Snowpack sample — Loveland Pass, Silver Plume, Colorado, USA (12/14/25, 10:50 AM MST)
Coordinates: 39.664, -105.882
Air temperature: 36 °F
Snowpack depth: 67 cm
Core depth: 10 cm
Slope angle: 6°, slope face: 326°
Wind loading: low
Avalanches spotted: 0
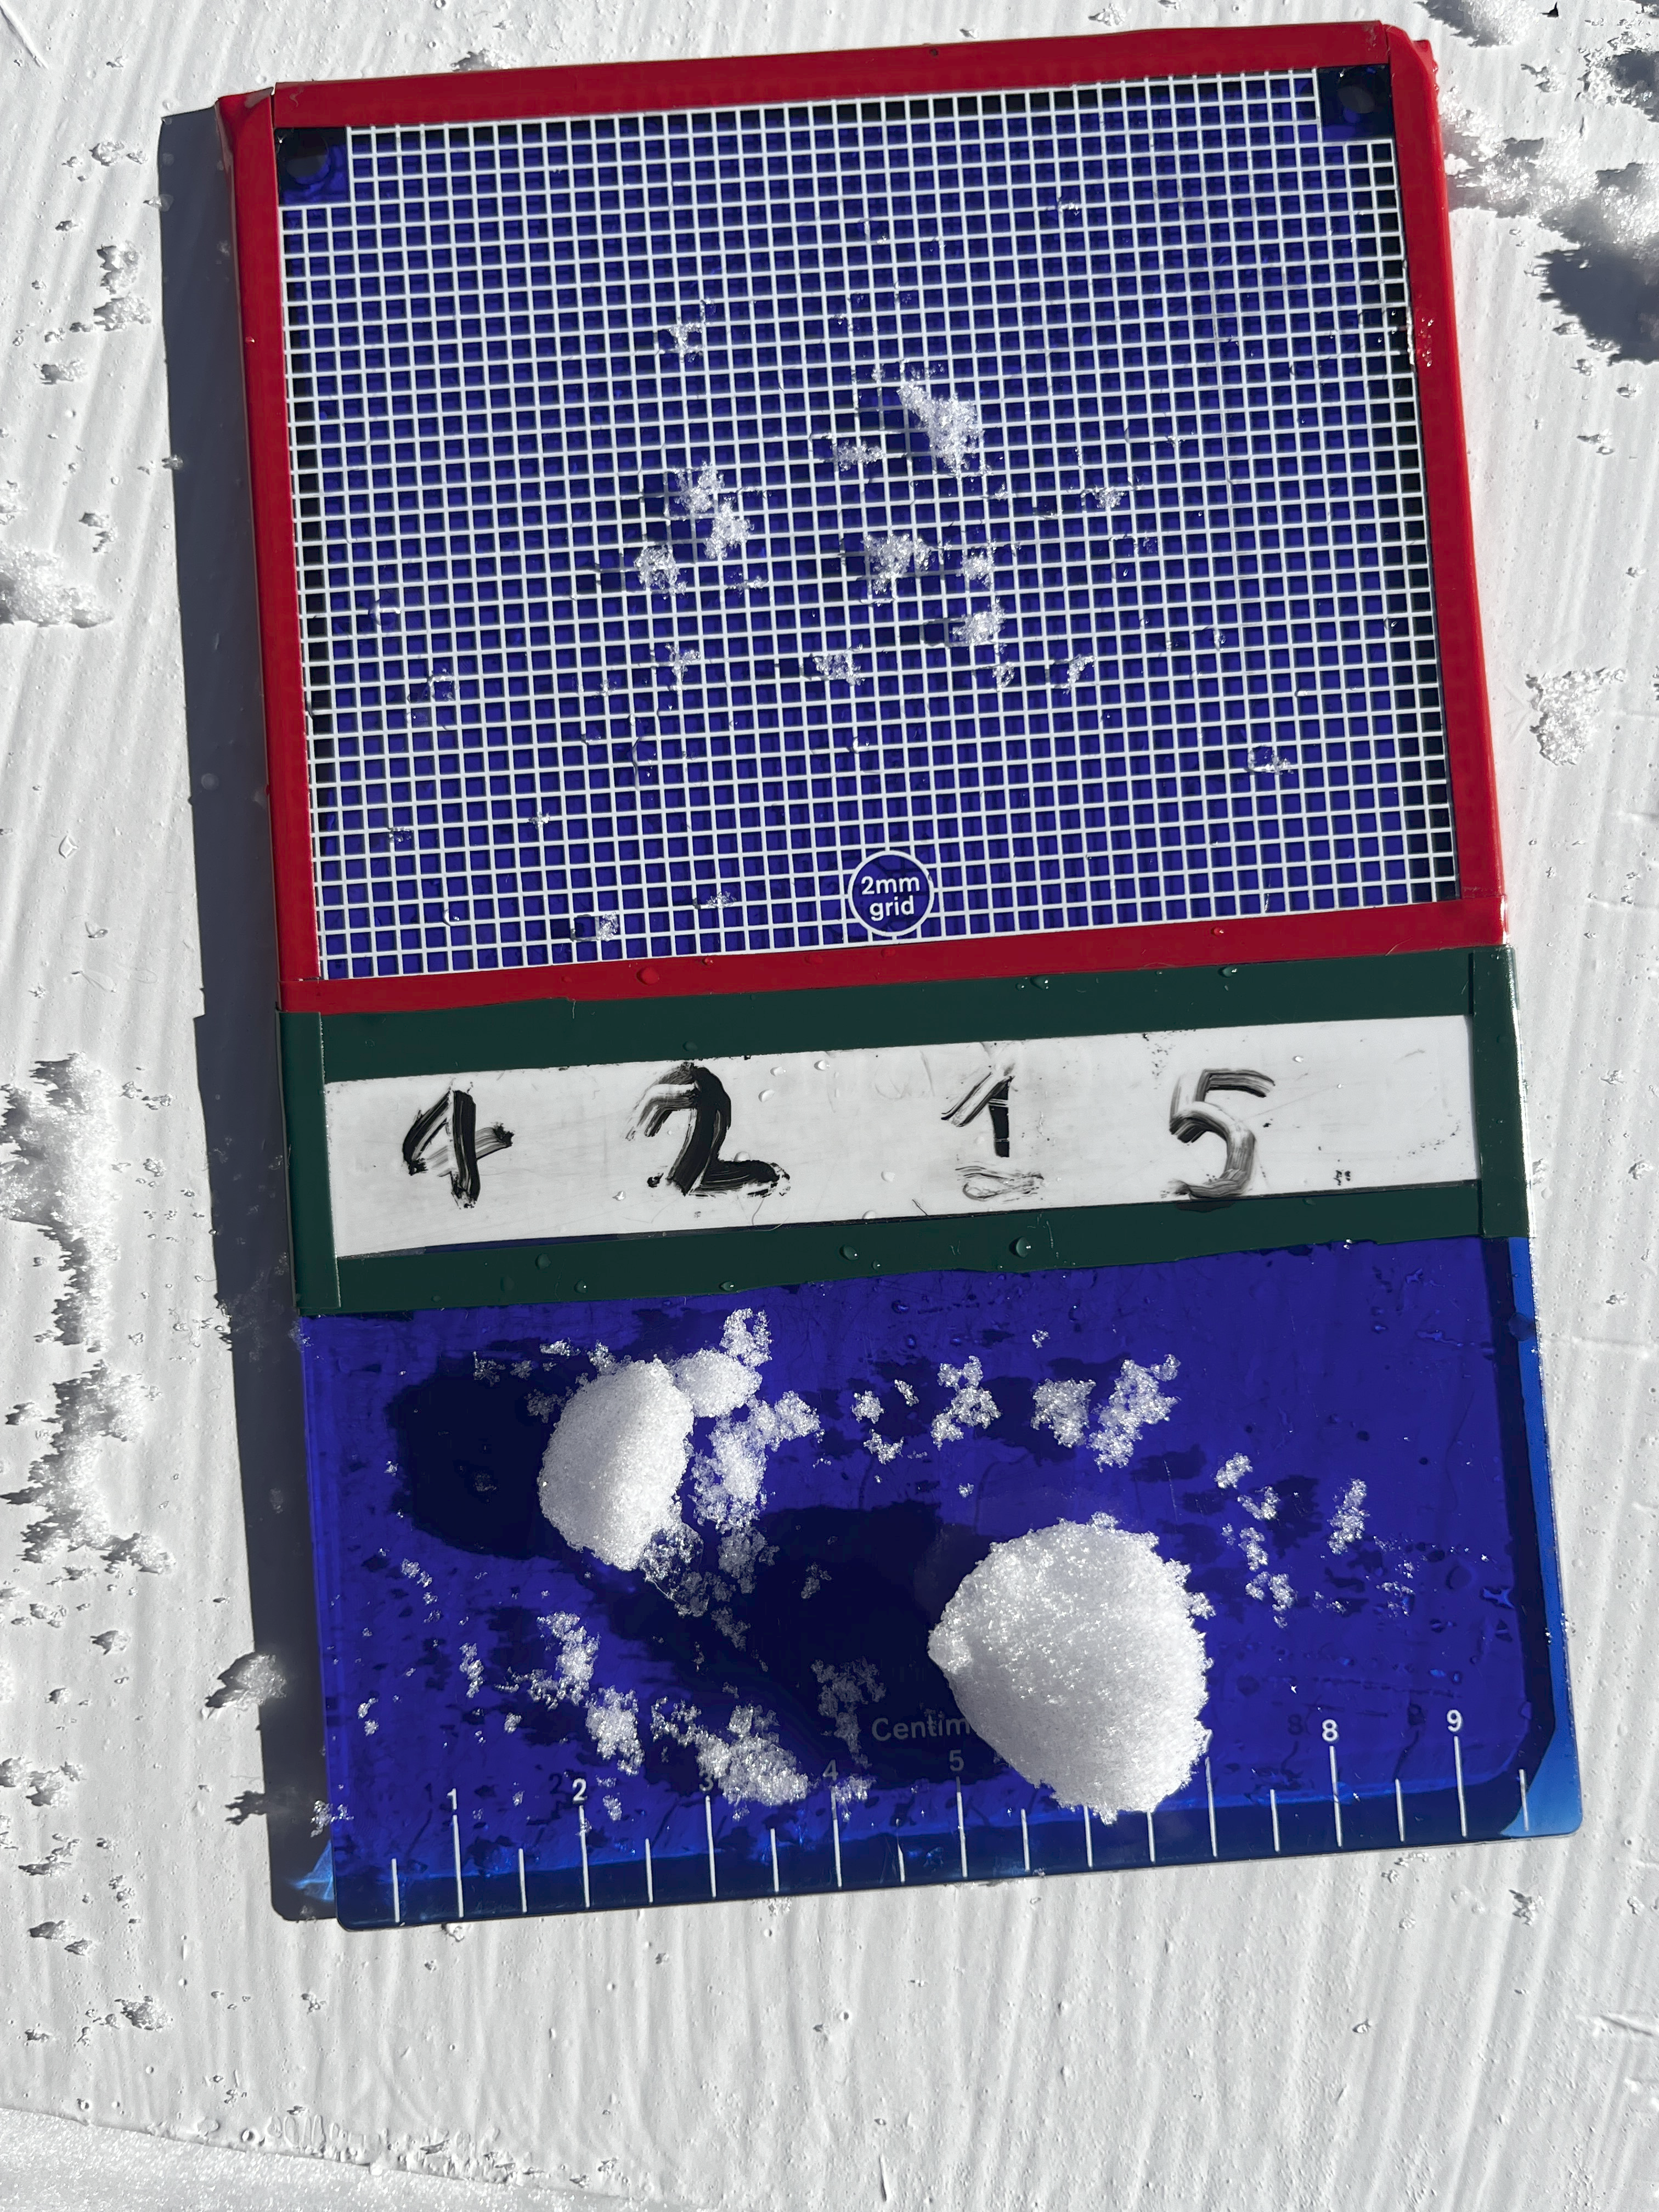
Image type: crystal_card
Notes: No avalanches spotted, very late start to the season with minimal snowpack